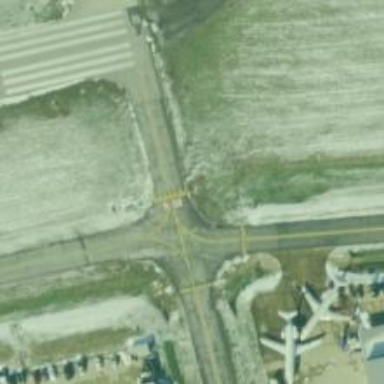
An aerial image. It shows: Image of taxiway at airport.